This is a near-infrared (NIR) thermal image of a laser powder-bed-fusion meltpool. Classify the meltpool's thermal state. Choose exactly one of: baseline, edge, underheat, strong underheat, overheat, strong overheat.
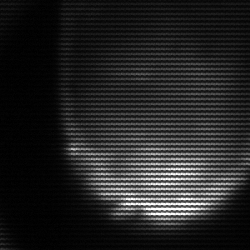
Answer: edge